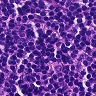
Metastatic tissue present: no